Field crop: tomato
Growth stage: 2
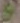
Species: solanum